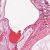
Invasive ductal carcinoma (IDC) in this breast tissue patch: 0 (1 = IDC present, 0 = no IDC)